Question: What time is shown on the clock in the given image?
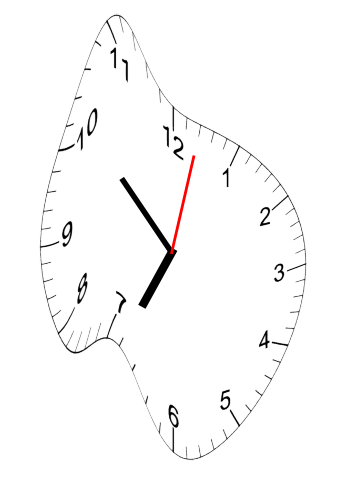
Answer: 06:52:02